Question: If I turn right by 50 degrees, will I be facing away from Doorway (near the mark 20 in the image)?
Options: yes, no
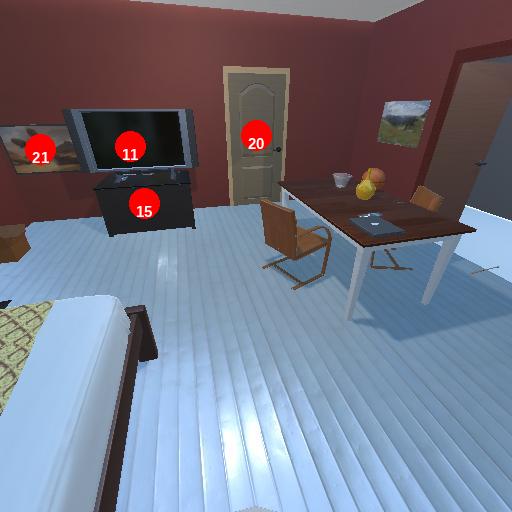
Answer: yes